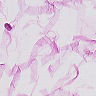
Metastatic tissue present: no